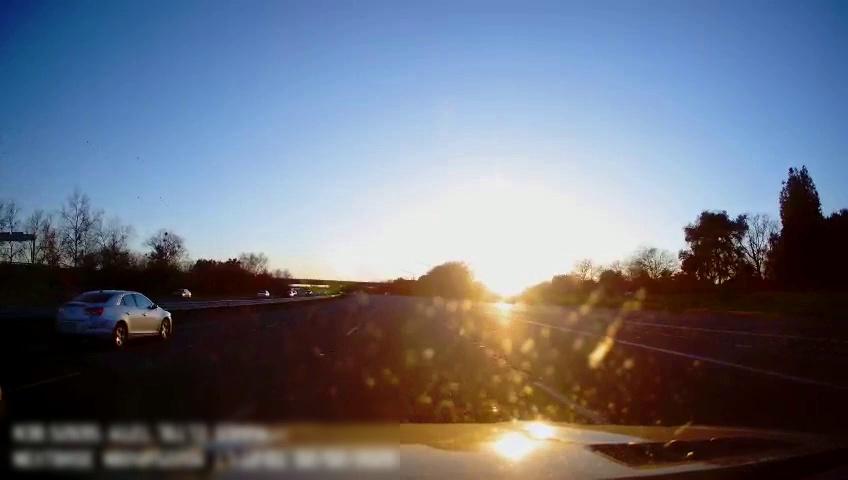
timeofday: Day
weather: Sunny
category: Drivable Space
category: Drivable Space
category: Vehicles | SUV
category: Vehicles | Car
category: Vehicles | Car
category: Vehicles | Car
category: Lanes | Alternate Lane
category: Lanes | Alternate Lane
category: Lanes | Current Lane
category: Lanes | Current Lane
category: Lanes | Alternate Lane
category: Lanes | Alternate Lane